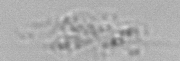
Label: detritus